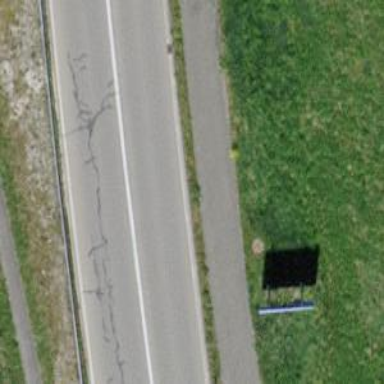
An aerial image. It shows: Primary highway with asphalt surface and cycle track.